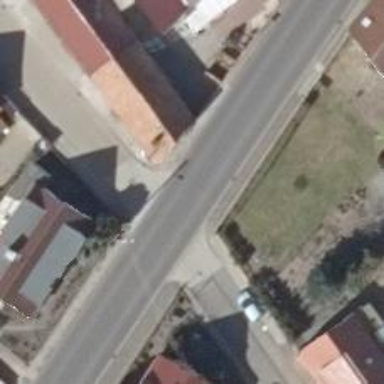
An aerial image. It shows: Secondary road with asphalt surface and sidewalks on both sides.